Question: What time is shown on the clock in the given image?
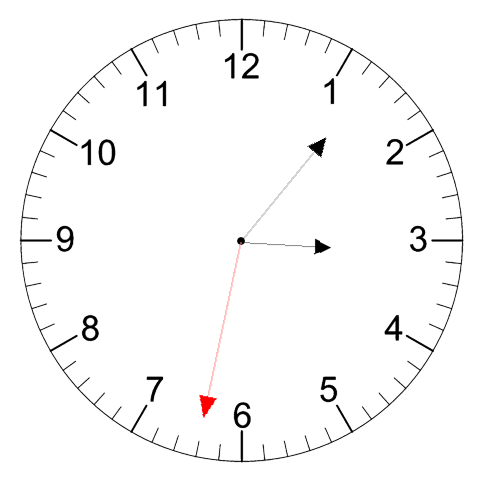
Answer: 03:06:32